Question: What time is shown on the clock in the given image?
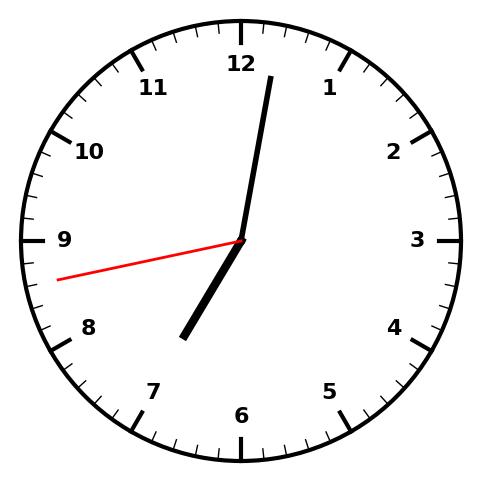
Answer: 07:01:43